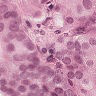
Metastatic tissue present: yes